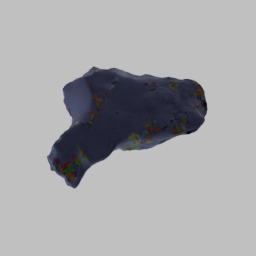
Label: nature